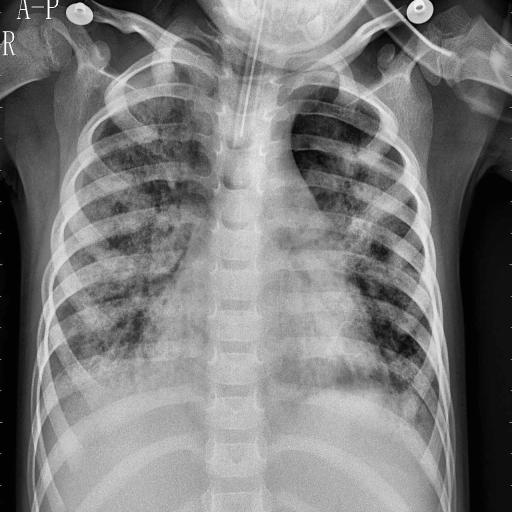
Finding: PNEUMONIA